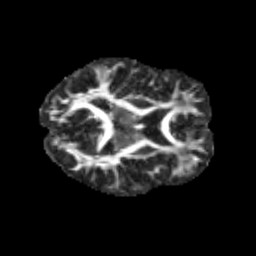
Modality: FA
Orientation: axial
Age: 13
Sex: male
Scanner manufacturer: siemens
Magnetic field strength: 3 T
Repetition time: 3.8 s
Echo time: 0.07 s